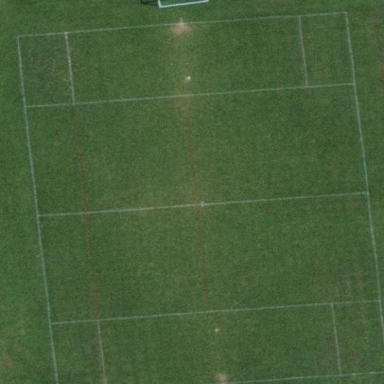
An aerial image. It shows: Grass pitch used for soccer.